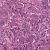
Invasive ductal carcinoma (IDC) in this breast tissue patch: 0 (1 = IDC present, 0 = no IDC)